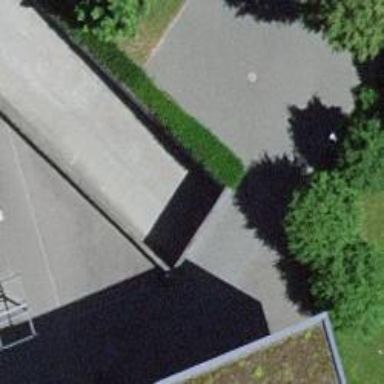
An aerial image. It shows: Parking entrance.